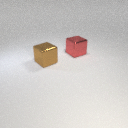
large brown metal cube to the left of large red metal cube